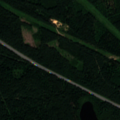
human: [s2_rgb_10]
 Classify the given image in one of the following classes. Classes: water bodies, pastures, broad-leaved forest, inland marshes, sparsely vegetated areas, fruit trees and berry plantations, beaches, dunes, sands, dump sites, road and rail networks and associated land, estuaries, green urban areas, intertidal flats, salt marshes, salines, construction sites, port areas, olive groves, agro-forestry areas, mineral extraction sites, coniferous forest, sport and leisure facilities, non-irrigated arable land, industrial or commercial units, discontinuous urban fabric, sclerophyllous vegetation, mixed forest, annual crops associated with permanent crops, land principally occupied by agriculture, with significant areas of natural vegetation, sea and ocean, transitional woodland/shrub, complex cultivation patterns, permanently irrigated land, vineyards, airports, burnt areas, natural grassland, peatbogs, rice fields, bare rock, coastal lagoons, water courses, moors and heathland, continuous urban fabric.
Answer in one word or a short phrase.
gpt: broad-leaved forest, coniferous forest, mixed forest, transitional woodland/shrub